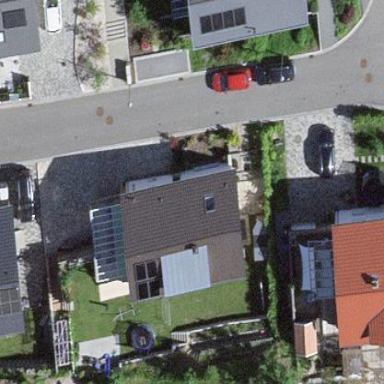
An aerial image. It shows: Residential building.